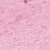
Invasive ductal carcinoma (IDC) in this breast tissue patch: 0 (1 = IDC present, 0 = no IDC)